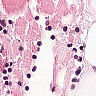
Metastatic tissue present: no